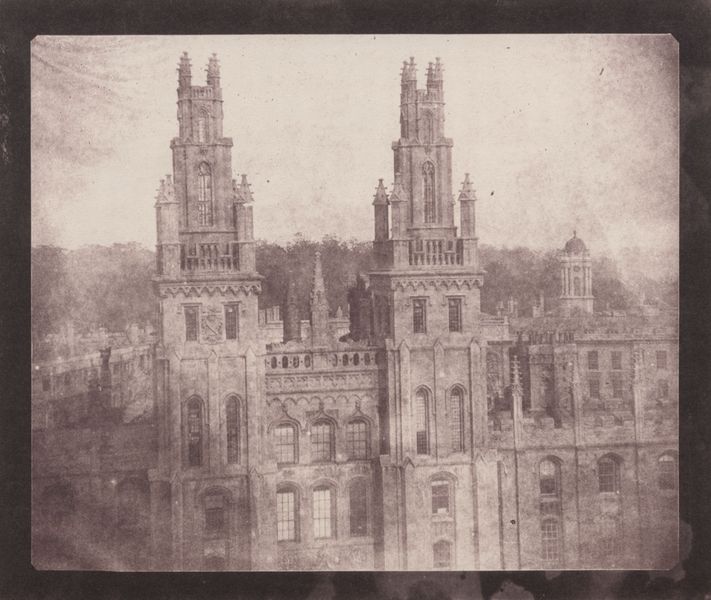
Titel: Oxford
Künstler: William Henry Fox Talbot
Standort: Lacock (UK)
Institution: Sammlung Lacock
Schlagwörter: berg, himmel, schatten, weiß, bäume, stadt, fenster, glas, grau, hintergrund, licht, schwarz, gebäude, schloss, alt, architektur, blass, rahmen, stein, gitter, kirche, gotik, wald, turm, ansicht, fassade, mauer, nebel, pilaster, rand, sepia, kuppel, galerie, unscharf, foto, fotografie, photographie, loggia, burg, türme, palast, balustrade, scheiben, schwarzweiß, kathedrale, photo, fries, sims, gesims, verschwommen, hellgrau, gotisch, mauern, rundbögen, historismus, etagen, geschosse, stockwerke, aufnahme, fesnter, russisch, zweiturmfassade, romanisch, westfassade, fialen, balustarde, naturstein, zwillingstürme, photographi, fenstzer